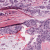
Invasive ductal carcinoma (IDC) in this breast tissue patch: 1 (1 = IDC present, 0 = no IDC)